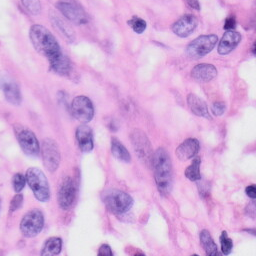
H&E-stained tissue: Skin